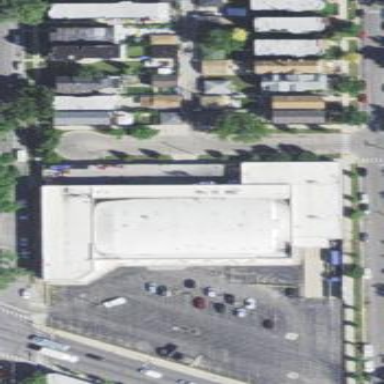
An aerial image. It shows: Retail building.